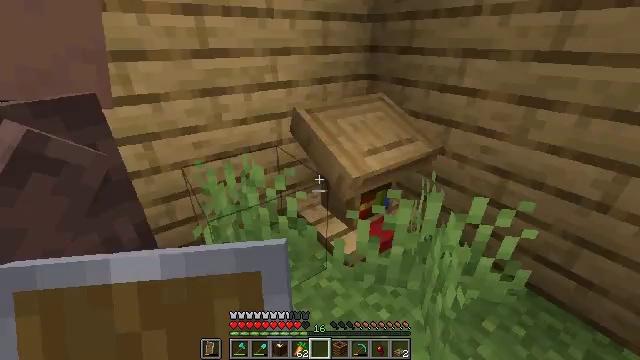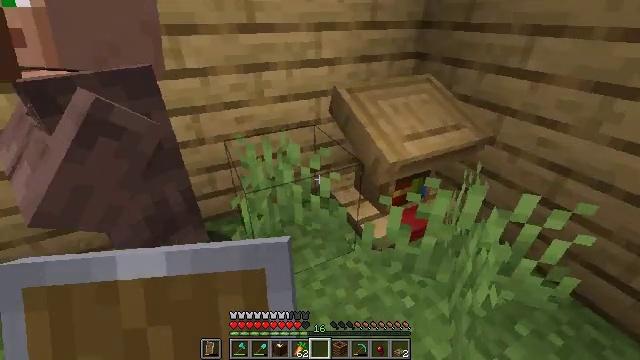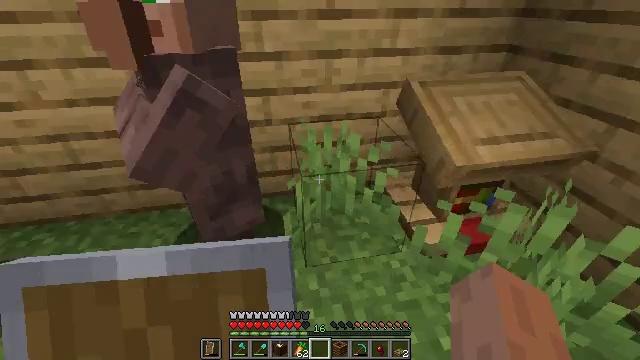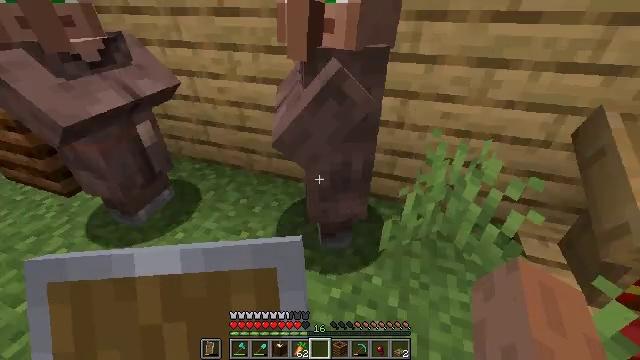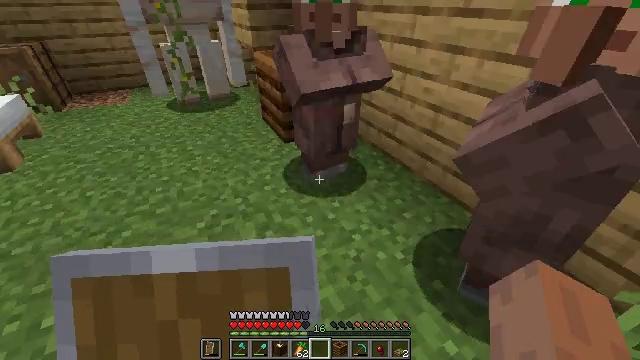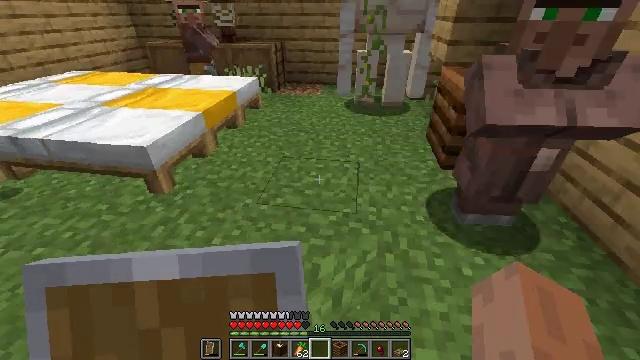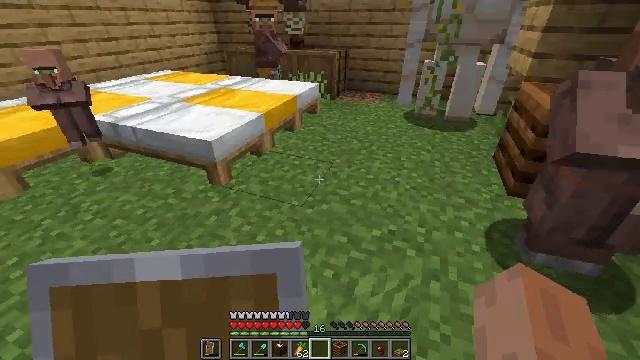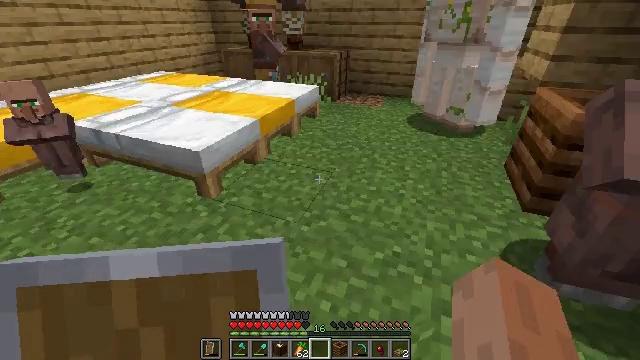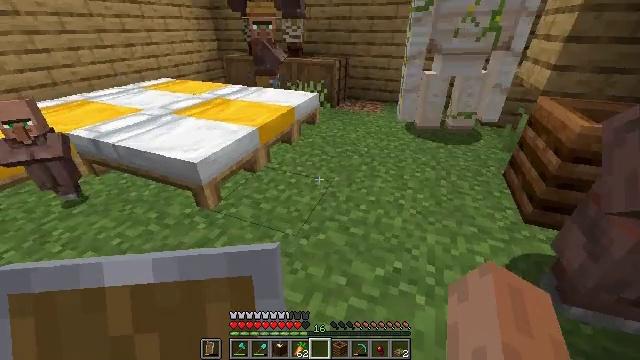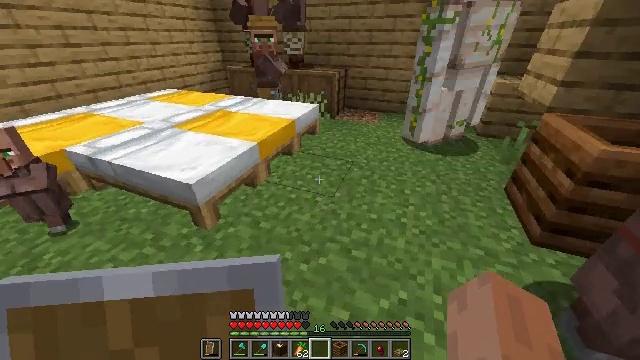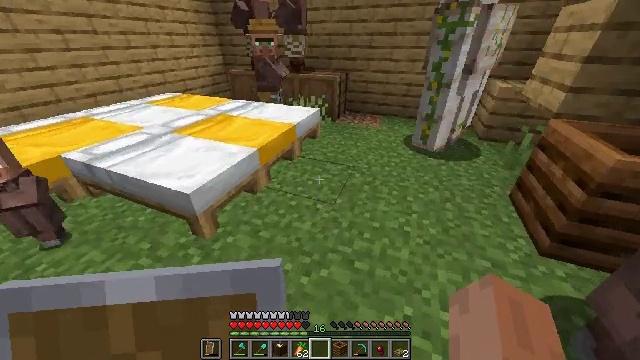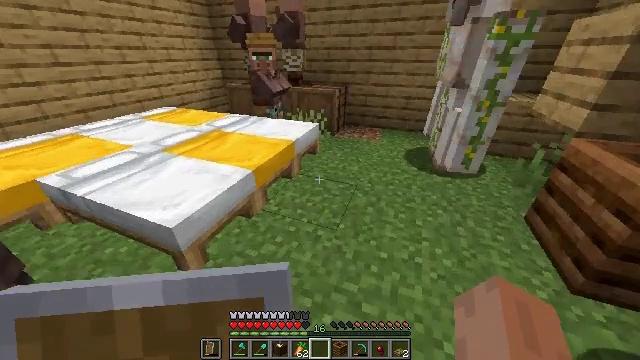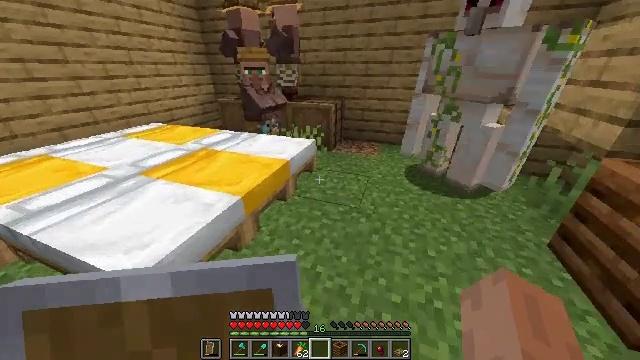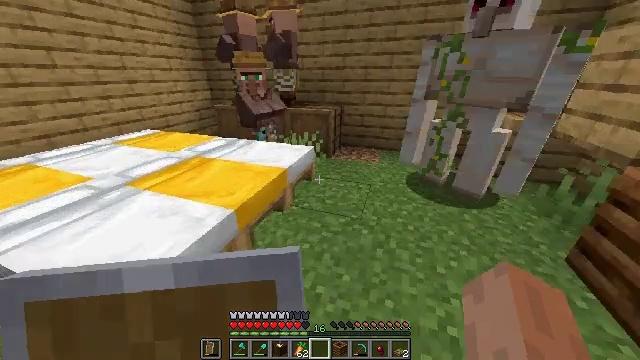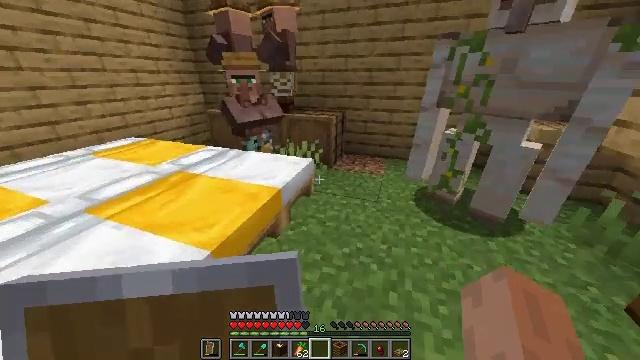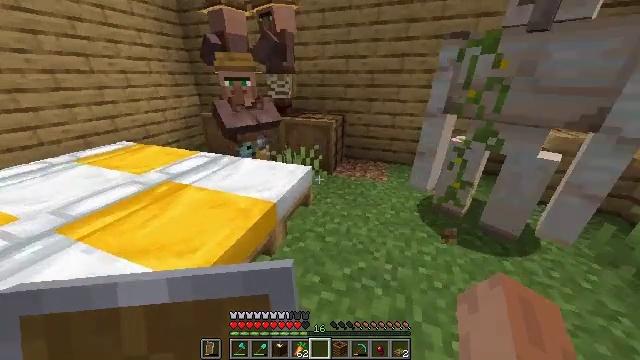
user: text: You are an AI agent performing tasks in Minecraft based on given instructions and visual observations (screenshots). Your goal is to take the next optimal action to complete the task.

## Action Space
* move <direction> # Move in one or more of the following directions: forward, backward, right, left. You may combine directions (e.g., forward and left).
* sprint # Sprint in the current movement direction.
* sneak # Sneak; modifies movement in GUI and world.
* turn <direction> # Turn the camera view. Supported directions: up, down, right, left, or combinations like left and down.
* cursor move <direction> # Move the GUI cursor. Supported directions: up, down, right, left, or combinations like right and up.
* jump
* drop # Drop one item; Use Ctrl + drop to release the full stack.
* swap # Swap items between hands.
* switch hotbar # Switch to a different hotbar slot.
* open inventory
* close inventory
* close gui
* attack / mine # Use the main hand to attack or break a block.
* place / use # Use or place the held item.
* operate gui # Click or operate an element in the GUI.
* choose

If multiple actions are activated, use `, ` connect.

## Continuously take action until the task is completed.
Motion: motion action
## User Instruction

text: Attack the barrel to gather it.
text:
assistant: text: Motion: turn left and down
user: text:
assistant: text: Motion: turn left and down
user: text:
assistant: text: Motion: turn left
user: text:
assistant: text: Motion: turn left
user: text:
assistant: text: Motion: move forward, turn left and up
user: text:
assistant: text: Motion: move forward, turn left and up
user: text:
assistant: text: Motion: move forward, sprint
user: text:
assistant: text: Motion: move forward, sprint
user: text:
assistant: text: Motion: move forward, sprint
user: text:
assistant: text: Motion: move forward, sprint
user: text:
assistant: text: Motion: move forward, sprint, turn up
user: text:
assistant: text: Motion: move forward, sprint, turn right and up
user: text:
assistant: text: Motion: move forward, sprint, turn up
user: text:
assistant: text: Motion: move forward, sprint
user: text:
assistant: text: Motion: move forward, sprint
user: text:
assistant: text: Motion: move forward, sprint
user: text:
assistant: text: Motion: move forward, sprint
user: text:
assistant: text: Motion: move forward, sprint
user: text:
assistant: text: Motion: move forward, sprint
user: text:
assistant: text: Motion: move forward, sprint
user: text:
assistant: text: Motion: move forward, turn down
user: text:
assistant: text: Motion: move forward, turn down
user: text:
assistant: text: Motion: move forward, turn right and down
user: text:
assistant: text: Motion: move forward, turn right and down, attack / mine
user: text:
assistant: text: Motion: move forward, turn right and down, attack / mine
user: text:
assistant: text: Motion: attack / mine
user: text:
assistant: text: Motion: attack / mine
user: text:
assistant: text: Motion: attack / mine, switch to hotbar 1
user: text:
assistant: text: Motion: attack / mine, switch to hotbar 1
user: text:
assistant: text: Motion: attack / mine, switch to hotbar 1